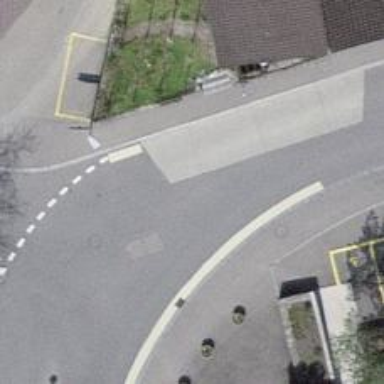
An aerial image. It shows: Bus stop equipped with public transport stop position.